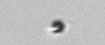
Label: nanoplankton_mix